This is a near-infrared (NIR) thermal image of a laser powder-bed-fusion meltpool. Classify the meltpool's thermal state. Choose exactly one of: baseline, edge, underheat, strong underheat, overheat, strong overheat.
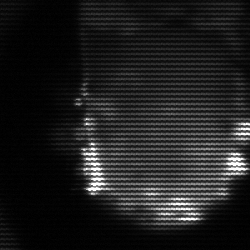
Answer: baseline